Question: I use VS2010 to create a project and when I deploy it in a machine with a lower version of .NET framework it gives me an error:

Typically that would require the user to go search for the framework, or download it from an internet location.
I want to give the user, an option to automatically download the framework file as I . Where can I get started?
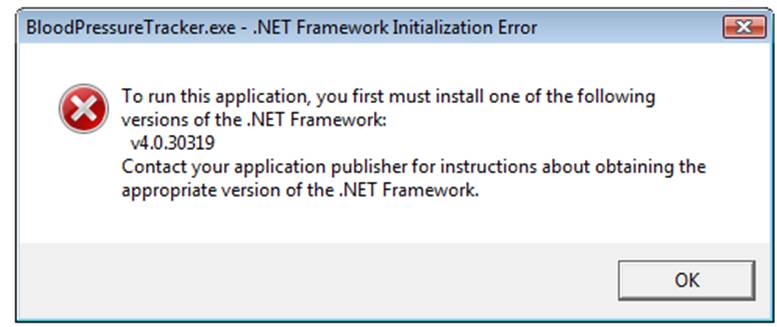
Answer: In the installer you can include the .net installation as a prerequisite. either directly or allow user to download the version from the internet. Please note that the .net 4 has a Client version that is smaller than the full version.
refer to the following links:
1. http://msdn.microsoft.com/en-us/library/7eh4aaa5.aspx
2. http://msmvps.com/blogs/haarongonzalez/archive/2007/04/09/772757.aspx